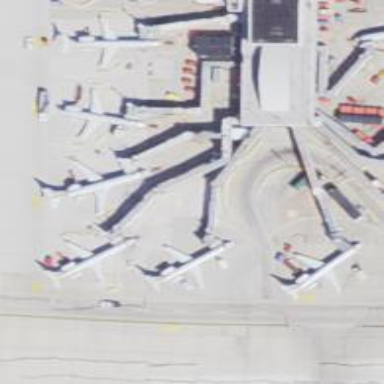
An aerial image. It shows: Airport gate.